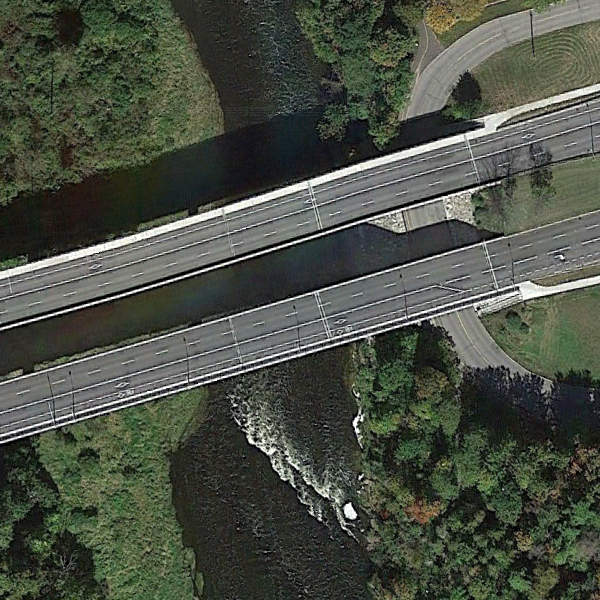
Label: Bridge